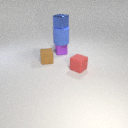
large blue rubber cylinder below small blue metal cube